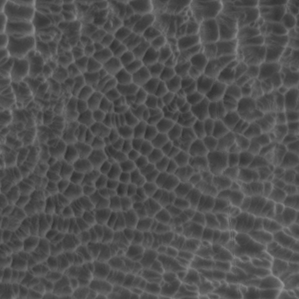
Label: non_frost